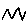
Label: zigzag